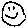
Label: smiley face